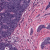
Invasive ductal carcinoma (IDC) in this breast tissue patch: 0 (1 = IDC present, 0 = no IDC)